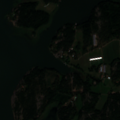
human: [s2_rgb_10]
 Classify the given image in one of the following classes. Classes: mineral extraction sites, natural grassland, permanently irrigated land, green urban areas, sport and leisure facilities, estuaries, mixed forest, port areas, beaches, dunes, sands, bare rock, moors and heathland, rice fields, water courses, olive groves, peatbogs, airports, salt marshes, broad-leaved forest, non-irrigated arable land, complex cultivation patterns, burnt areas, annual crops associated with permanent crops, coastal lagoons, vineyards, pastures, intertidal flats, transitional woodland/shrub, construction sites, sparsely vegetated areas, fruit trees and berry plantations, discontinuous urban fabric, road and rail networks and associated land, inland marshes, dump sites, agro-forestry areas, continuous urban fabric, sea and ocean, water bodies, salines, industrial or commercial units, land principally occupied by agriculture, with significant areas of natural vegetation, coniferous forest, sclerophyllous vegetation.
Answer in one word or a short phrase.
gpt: non-irrigated arable land, land principally occupied by agriculture, with significant areas of natural vegetation, mixed forest, sea and ocean